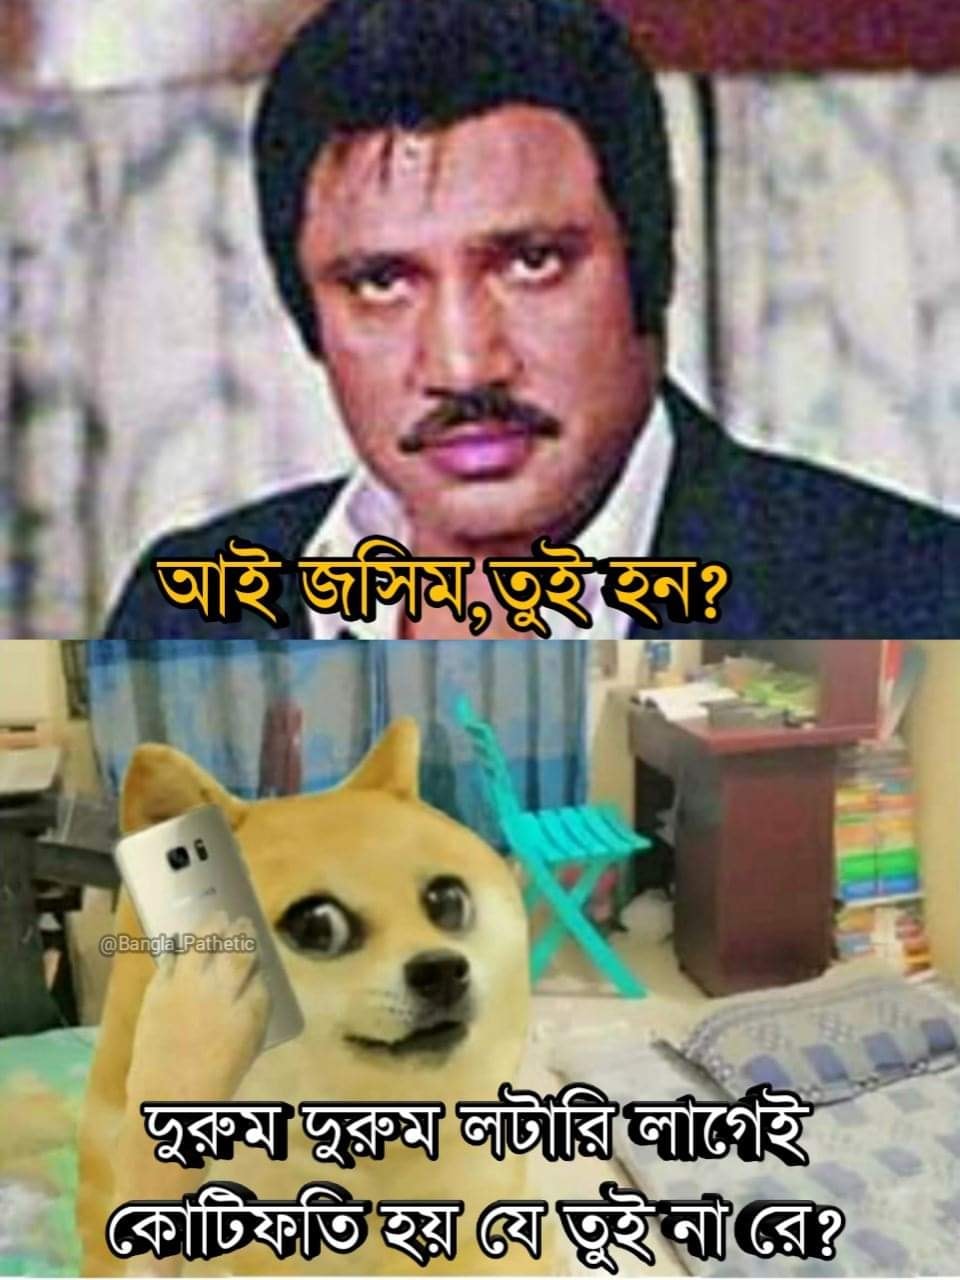
Caption: আই জসিম, তুই হন ?   দুরুম দুরুম লটারি লাগেই কোটিফতি হয় যে তুই না রে ?
Label: non-hate